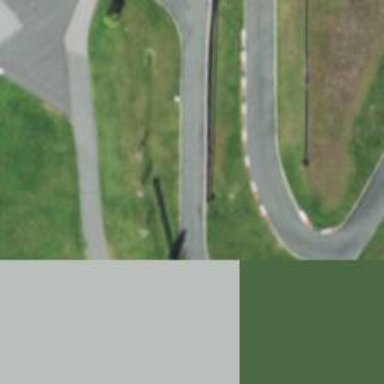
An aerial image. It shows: Raceway for motor sports.